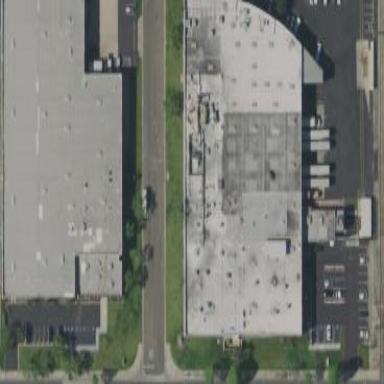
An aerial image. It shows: Commercial building.